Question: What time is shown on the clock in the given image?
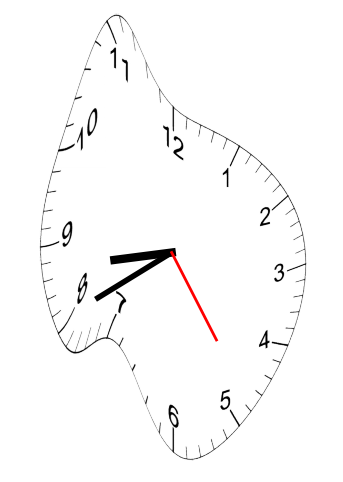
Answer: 08:40:24